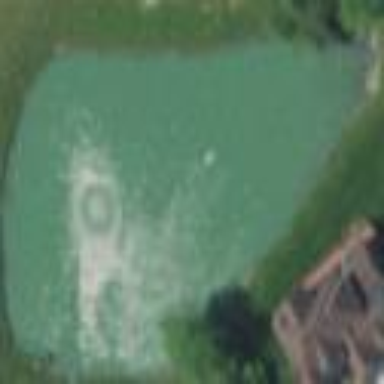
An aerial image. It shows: Pond surrounded by natural water.